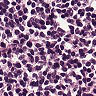
Metastatic tissue present: no